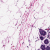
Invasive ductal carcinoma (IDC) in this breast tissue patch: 0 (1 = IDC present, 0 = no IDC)